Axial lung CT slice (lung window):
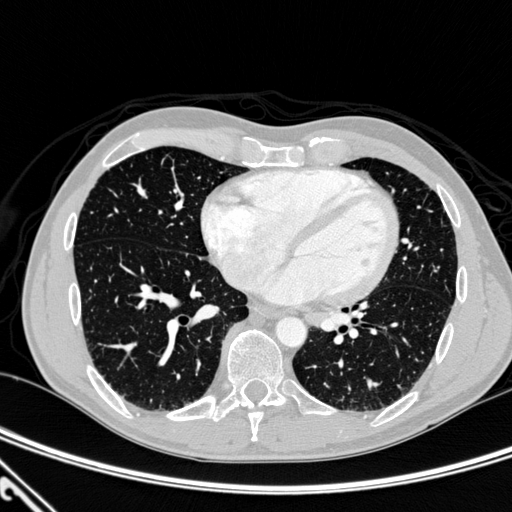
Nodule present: no